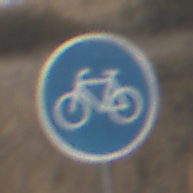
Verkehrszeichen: Radweg
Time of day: SunriseSunset
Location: Outdoor (RoadRail)
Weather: PartlyCloudy
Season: NotSpecified
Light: Natural